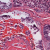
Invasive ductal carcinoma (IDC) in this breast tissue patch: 0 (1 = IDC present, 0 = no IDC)